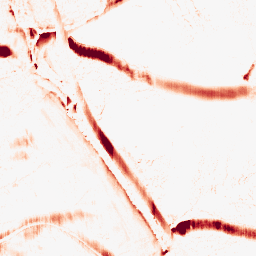
Category: morphological
Decomposition family: morphological_ellipse
Decomposition parameters: operation: opening
width: 20
height: 5
Upsampling method: regularized
Upsampling parameters: scale: 2
lambda_reg: 0.001
Upsampling scale: 2